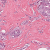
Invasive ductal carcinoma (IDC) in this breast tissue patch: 0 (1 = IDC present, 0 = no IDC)